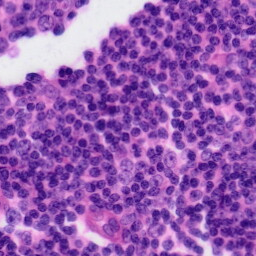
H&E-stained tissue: Tonsil